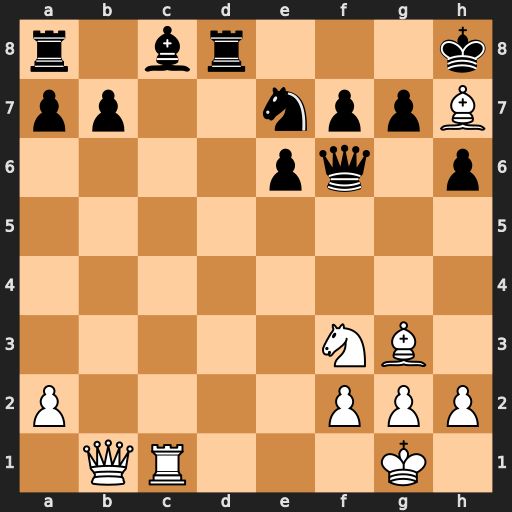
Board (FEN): r1br3k/pp2nppB/4pq1p/8/8/5NB1/P4PPP/1QR3K1
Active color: w
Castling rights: -
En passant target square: -
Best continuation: Be5 Qxf3 gxf3